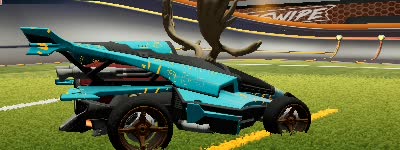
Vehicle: aftershock